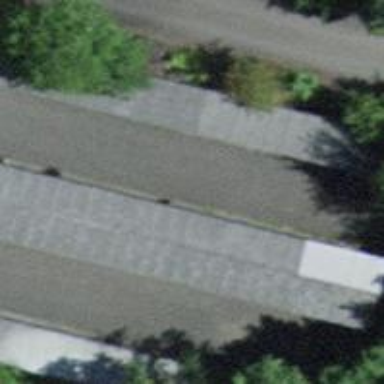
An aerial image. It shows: Bicycle parking area.